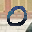
Label: 0